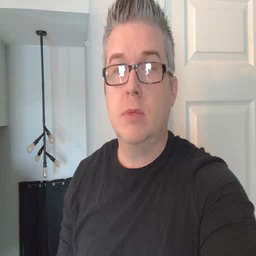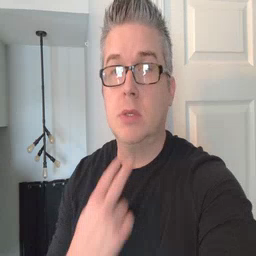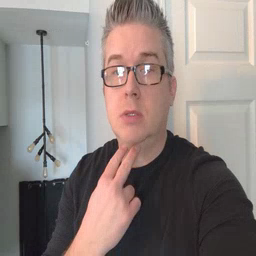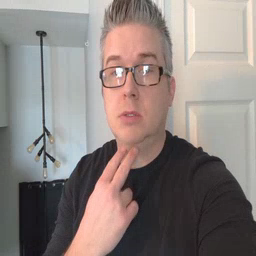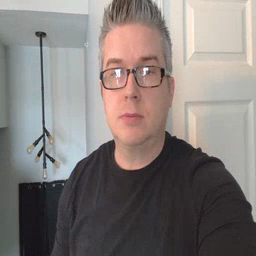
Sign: stuck